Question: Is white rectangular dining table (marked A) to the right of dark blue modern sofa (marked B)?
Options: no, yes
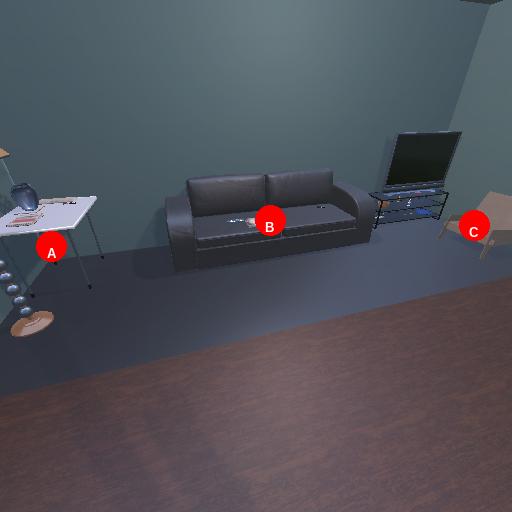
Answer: no